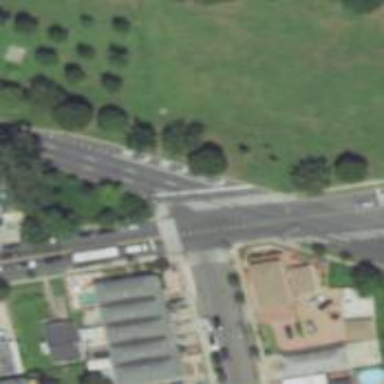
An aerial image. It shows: Pedestrian crossing with zebra markings on footway.